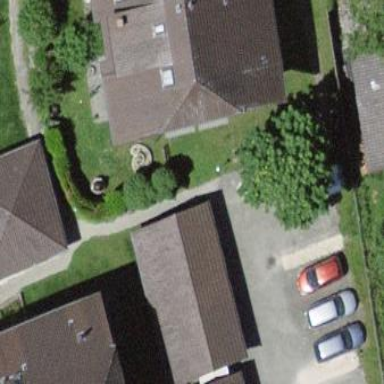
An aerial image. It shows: Garage building.